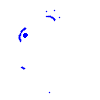
Particle: pion